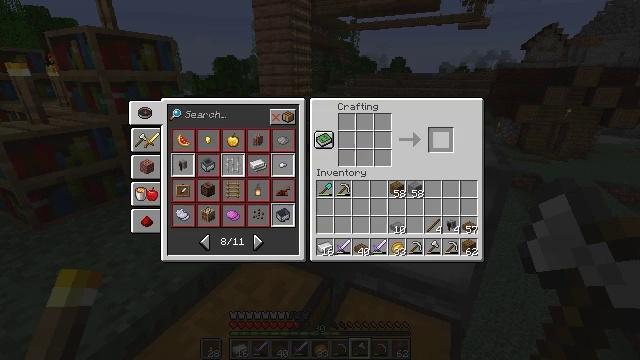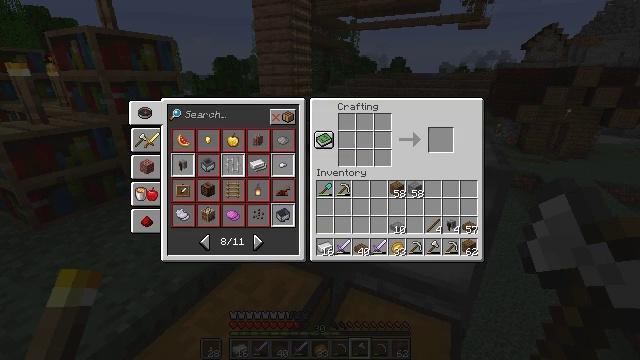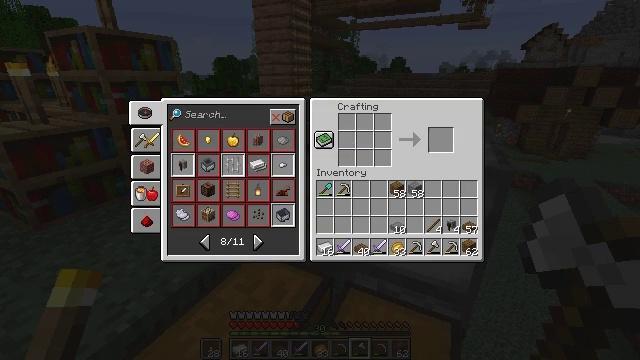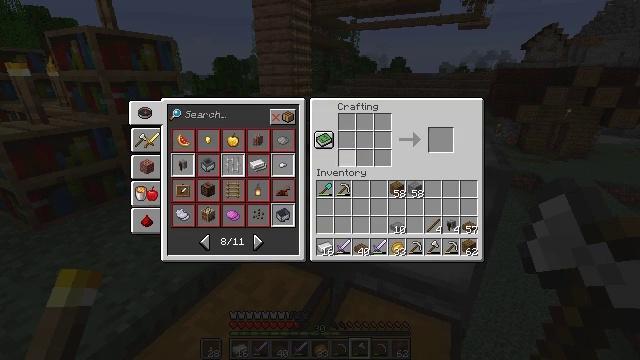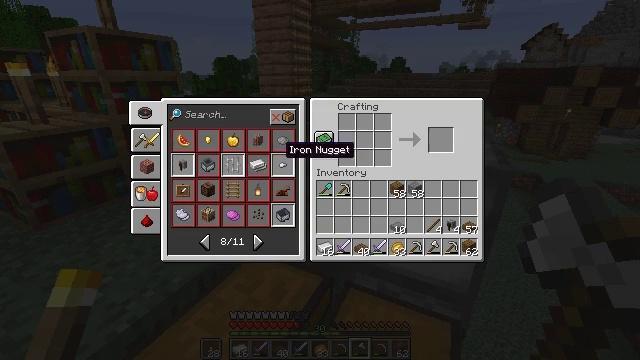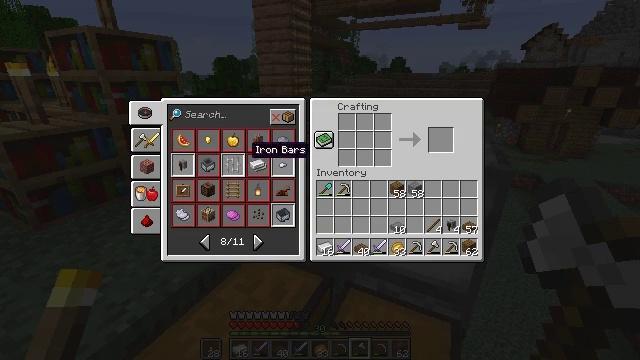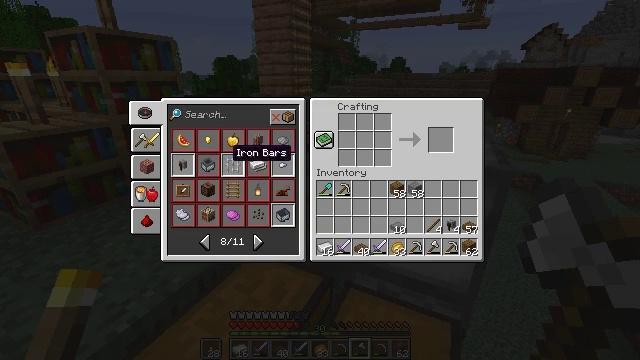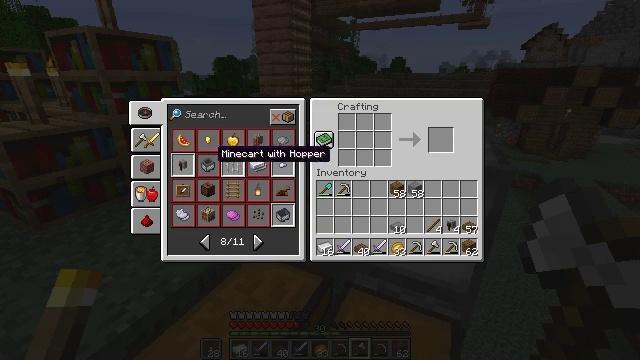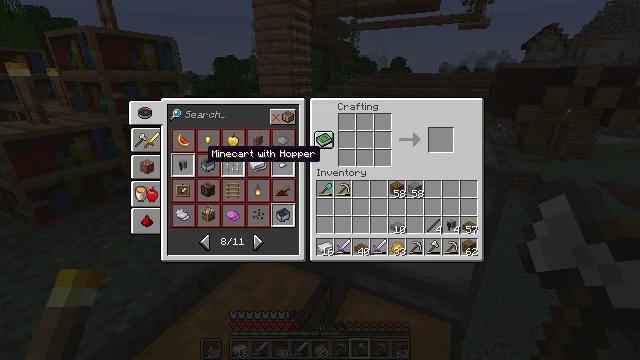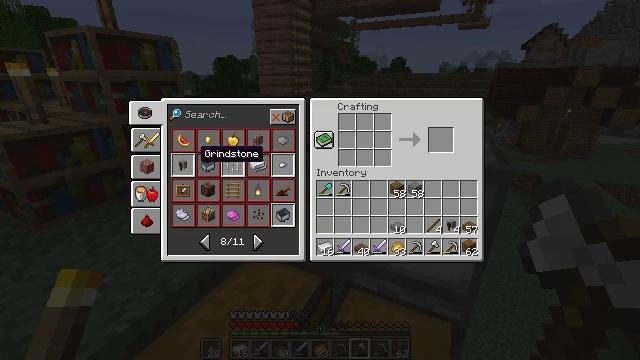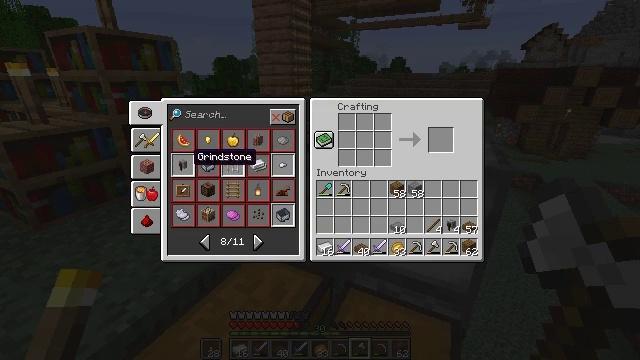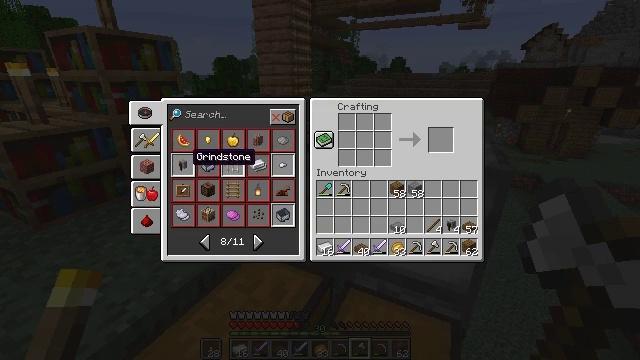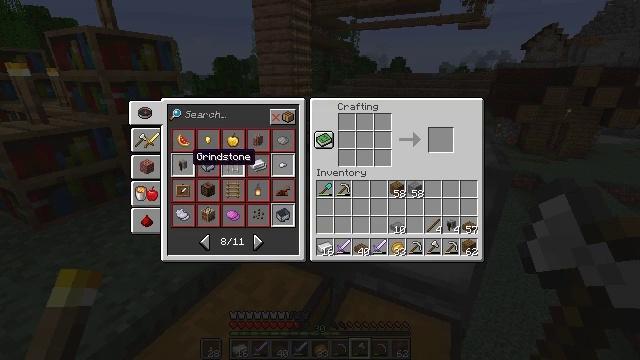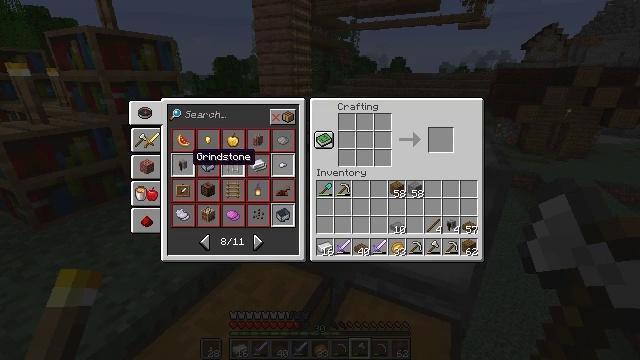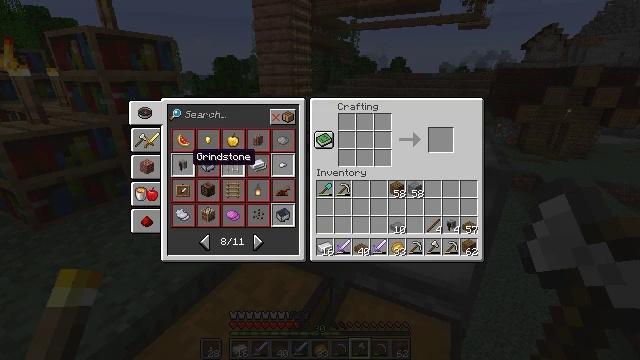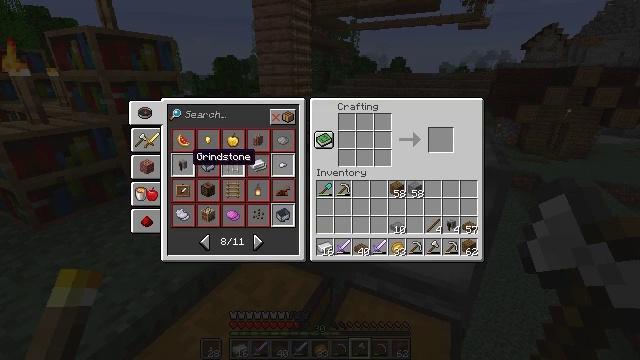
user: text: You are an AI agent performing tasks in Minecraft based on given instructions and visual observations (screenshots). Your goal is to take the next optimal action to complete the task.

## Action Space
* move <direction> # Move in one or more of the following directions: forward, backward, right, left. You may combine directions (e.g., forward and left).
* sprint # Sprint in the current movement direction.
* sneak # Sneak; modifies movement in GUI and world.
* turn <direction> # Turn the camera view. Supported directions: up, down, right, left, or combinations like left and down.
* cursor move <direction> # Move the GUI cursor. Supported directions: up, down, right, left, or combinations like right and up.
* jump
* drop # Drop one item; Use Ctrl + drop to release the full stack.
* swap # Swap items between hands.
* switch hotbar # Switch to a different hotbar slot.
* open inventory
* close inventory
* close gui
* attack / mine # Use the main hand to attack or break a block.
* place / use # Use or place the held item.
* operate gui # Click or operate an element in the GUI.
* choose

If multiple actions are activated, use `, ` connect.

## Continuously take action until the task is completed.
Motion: motion action
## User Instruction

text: Combine materials to make a grindstone on the crafting table.
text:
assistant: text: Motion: sneak, open gui
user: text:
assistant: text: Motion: sneak, cursor move left and down
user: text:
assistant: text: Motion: sneak, cursor move left and down
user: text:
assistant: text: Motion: cursor move left
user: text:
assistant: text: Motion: cursor move left
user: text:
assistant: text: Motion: cursor move left
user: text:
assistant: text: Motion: cursor move left
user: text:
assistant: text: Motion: sneak, cursor move left
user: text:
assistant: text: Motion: sneak
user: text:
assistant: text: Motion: sneak, cursor move left
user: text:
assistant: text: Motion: sneak
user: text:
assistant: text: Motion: sneak
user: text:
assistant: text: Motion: sneak, operate gui
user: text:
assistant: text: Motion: sneak, operate gui
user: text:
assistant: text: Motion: sneak, operate gui
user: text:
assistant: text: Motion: sneak
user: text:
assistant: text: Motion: sneak
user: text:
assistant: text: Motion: sneak
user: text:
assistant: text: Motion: sneak, cursor move right and down
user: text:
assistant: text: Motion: sneak, cursor move right and down
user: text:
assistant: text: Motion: sneak, cursor move right
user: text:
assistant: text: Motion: sneak, cursor move right
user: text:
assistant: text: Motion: sneak, cursor move right and up
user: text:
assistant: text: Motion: sneak, cursor move right
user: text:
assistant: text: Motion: sneak
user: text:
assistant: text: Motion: sneak
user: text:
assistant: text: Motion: sneak
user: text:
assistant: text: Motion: sneak
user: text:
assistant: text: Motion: sneak
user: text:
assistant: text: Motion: sneak